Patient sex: M
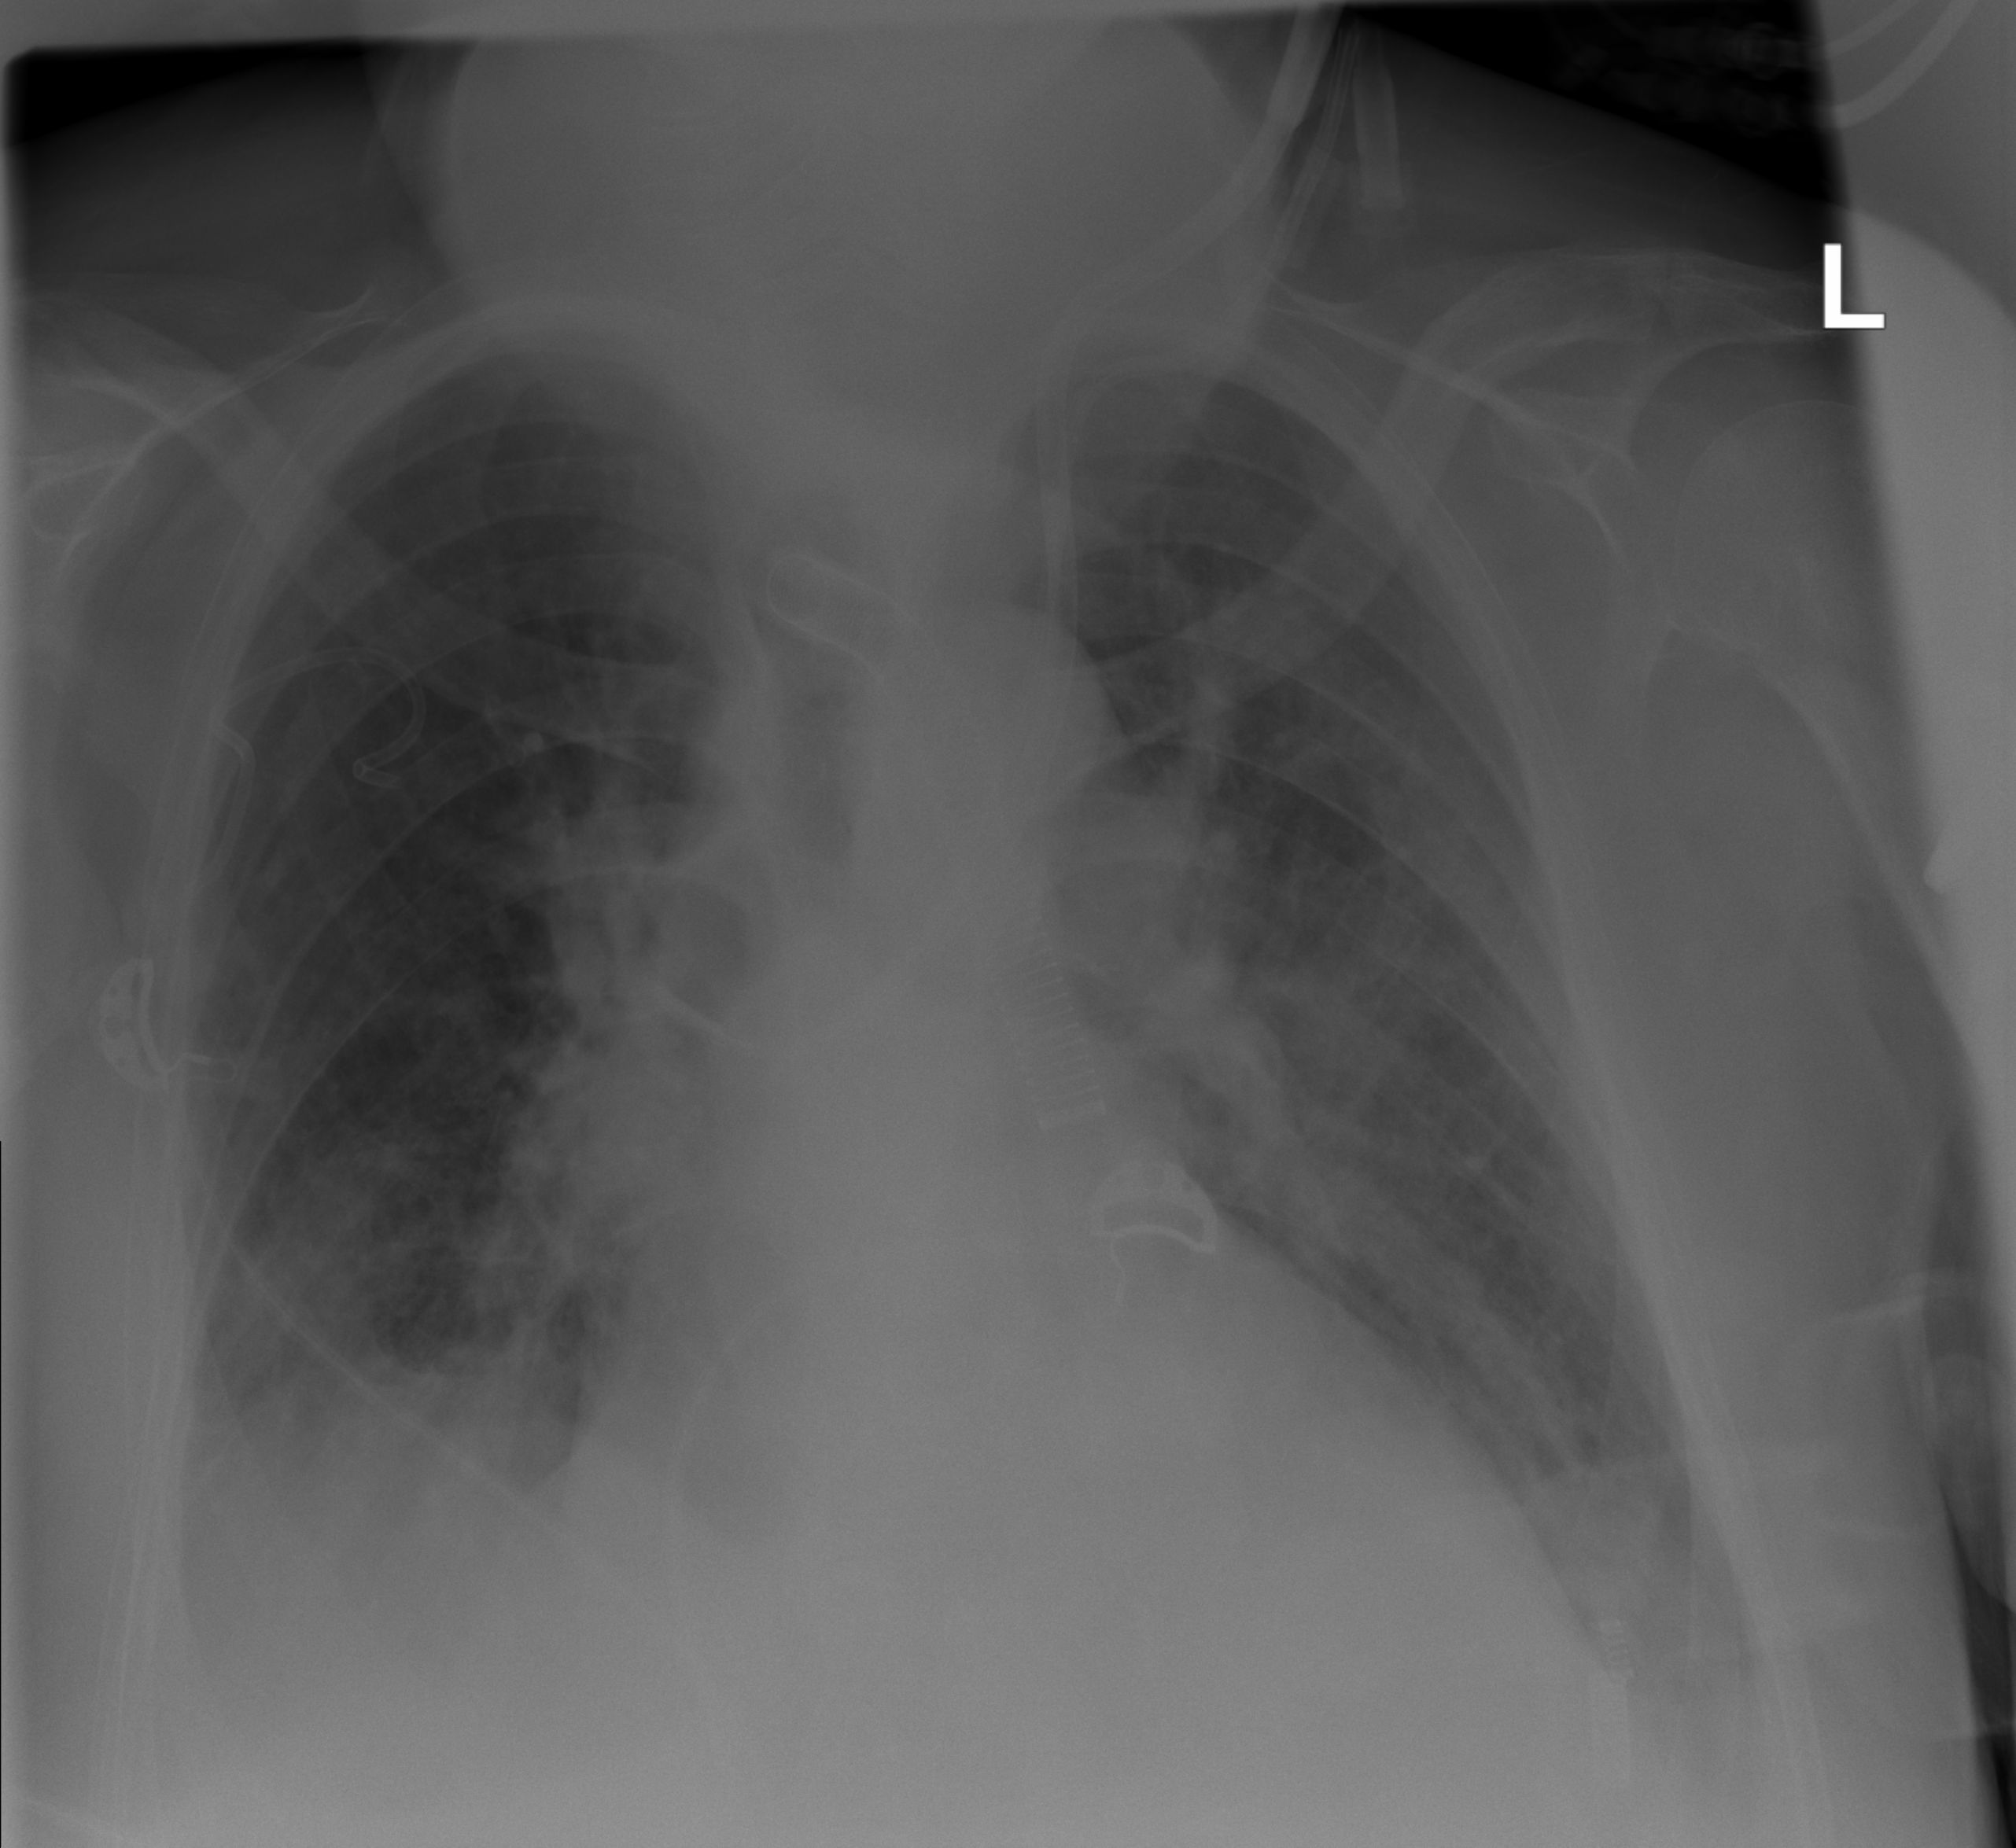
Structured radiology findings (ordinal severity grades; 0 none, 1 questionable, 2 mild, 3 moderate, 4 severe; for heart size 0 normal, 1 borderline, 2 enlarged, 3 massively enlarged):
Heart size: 2
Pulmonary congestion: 0
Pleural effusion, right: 3
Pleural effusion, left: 2
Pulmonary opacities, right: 2
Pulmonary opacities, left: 2
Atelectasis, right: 2
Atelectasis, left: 2